Question: I'm trying to adapt the brewer example (<URL> to my needs. One of the things I'd like is to have dates at the x-axis. I did the following:
'''
timesteps = [str(x.date()) for x in pd.date_range('1950-01-01', '1951-07-01', freq='MS')]
p = figure(x_range=FactorRange(factors=timesteps), y_range=(0, 800))
p.xaxis.major_label_orientation = np.pi/4
'''
as an adaptation of the previous line
'''
p = figure(x_range=(0, 19), y_range=(0, 800))
'''
The dates are displayed, but the first date 1950-01-01 sits at x=1. How can I shift it to x=0? The first real data points I have are for that date and therefore should be displayed together with that date and not one month later.

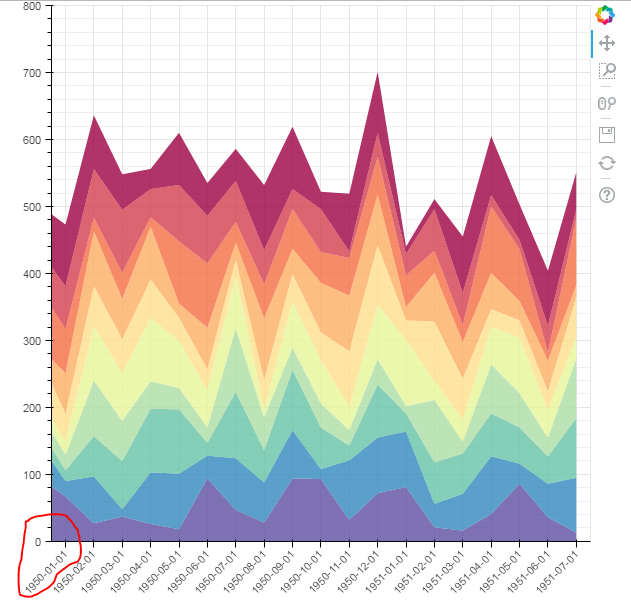
Answer: Well, if you have a list of strings as your x axis, then apparently the count starts at 1, then you have to modify your x data for the plot to start at 1. Actually the brewer example (<URL>]'
Here is the complete code:
'''
import numpy as np
import pandas as pd
from bokeh.plotting import figure, show, output_file
from bokeh.palettes import brewer
N = 20
categories = ['y' + str(x) for x in range(10)]
data = {}
data['x'] = np.arange(1,N+1)
for cat in categories:
data[cat] = np.random.randint(10, 100, size=N)
df = pd.DataFrame(data)
df = df.set_index(['x'])
def stacked(df, categories):
areas = dict()
last = np.zeros(len(df[categories[0]]))
for cat in categories:
next = last + df[cat]
areas[cat] = np.hstack((last[::-1], next))
last = next
return areas
areas = stacked(df, categories)
colors = brewer["Spectral"][len(areas)]
x2 = np.hstack((data['x'][::-1], data['x']))
timesteps = [str(x.date()) for x in pd.date_range('1950-01-01', '1951-08-01', freq='MS')]
p = figure(x_range=bokeh.models.FactorRange(factors=timesteps), y_range=(0, 800))
p.grid.minor_grid_line_color = '#eeeeee'
p.patches([x2] * len(areas), [areas[cat] for cat in categories],
color=colors, alpha=0.8, line_color=None)
p.xaxis.major_label_orientation = np.pi/4
bokeh.io.show(p)
'''
And here is the output:
<URL>
You can leave 'data['x'] = np.arange(0,N)' from 0 to 19, and then use 'offset=-1' inside 'FactorRange', i.e. 'figure(x_range=bokeh.models.FactorRange(factors=timesteps,offset=-1),...'
In this version I am using 'datetime' for x axis which has the advantage of nicer formatting when zooming in.
'''
import numpy as np
import pandas as pd
from bokeh.plotting import figure, show, output_file
from bokeh.palettes import brewer
timesteps = [x for x in pd.date_range('1950-01-01', '1951-07-01', freq='MS')]
N = len(timesteps)
cats = 10
df = pd.DataFrame(np.random.randint(10, 100, size=(N, cats))).add_prefix('y')
def stacked(df):
df_top = df.cumsum(axis=1)
df_bottom = df_top.shift(axis=1).fillna({'y0': 0})[::-1]
df_stack = pd.concat([df_bottom, df_top], ignore_index=True)
return df_stack
areas = stacked(df)
colors = brewer['Spectral'][areas.shape[1]]
x2 = np.hstack((timesteps[::-1], timesteps))
p = figure( x_axis_type='datetime', y_range=(0, 800))
p.grid.minor_grid_line_color = '#eeeeee'
p.patches([x2] * areas.shape[1], [areas[c].values for c in areas],
color=colors, alpha=0.8, line_color=None)
p.xaxis.formatter = bokeh.models.formatters.DatetimeTickFormatter(
months=["%Y-%m-%d"])
p.xaxis.major_label_orientation = 3.4142/4
output_file('brewer.html', title='brewer.py example')
show(p)
'''